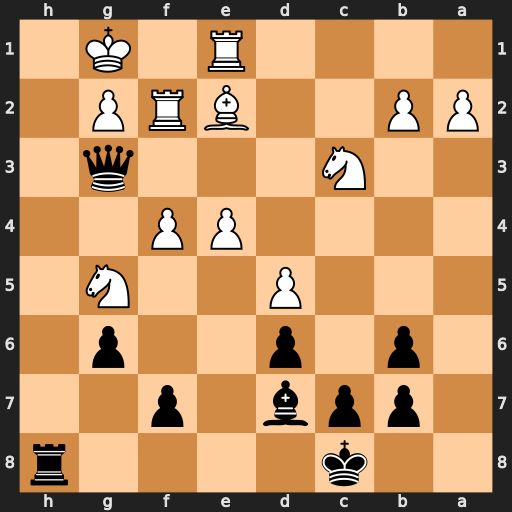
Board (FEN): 2k4r/1ppb1p2/1p1p2p1/3P2N1/4PP2/2N3q1/PP2BRP1/4R1K1
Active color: b
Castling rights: -
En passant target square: -
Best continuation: Qh2+ Kf1 Qh1#